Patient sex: F
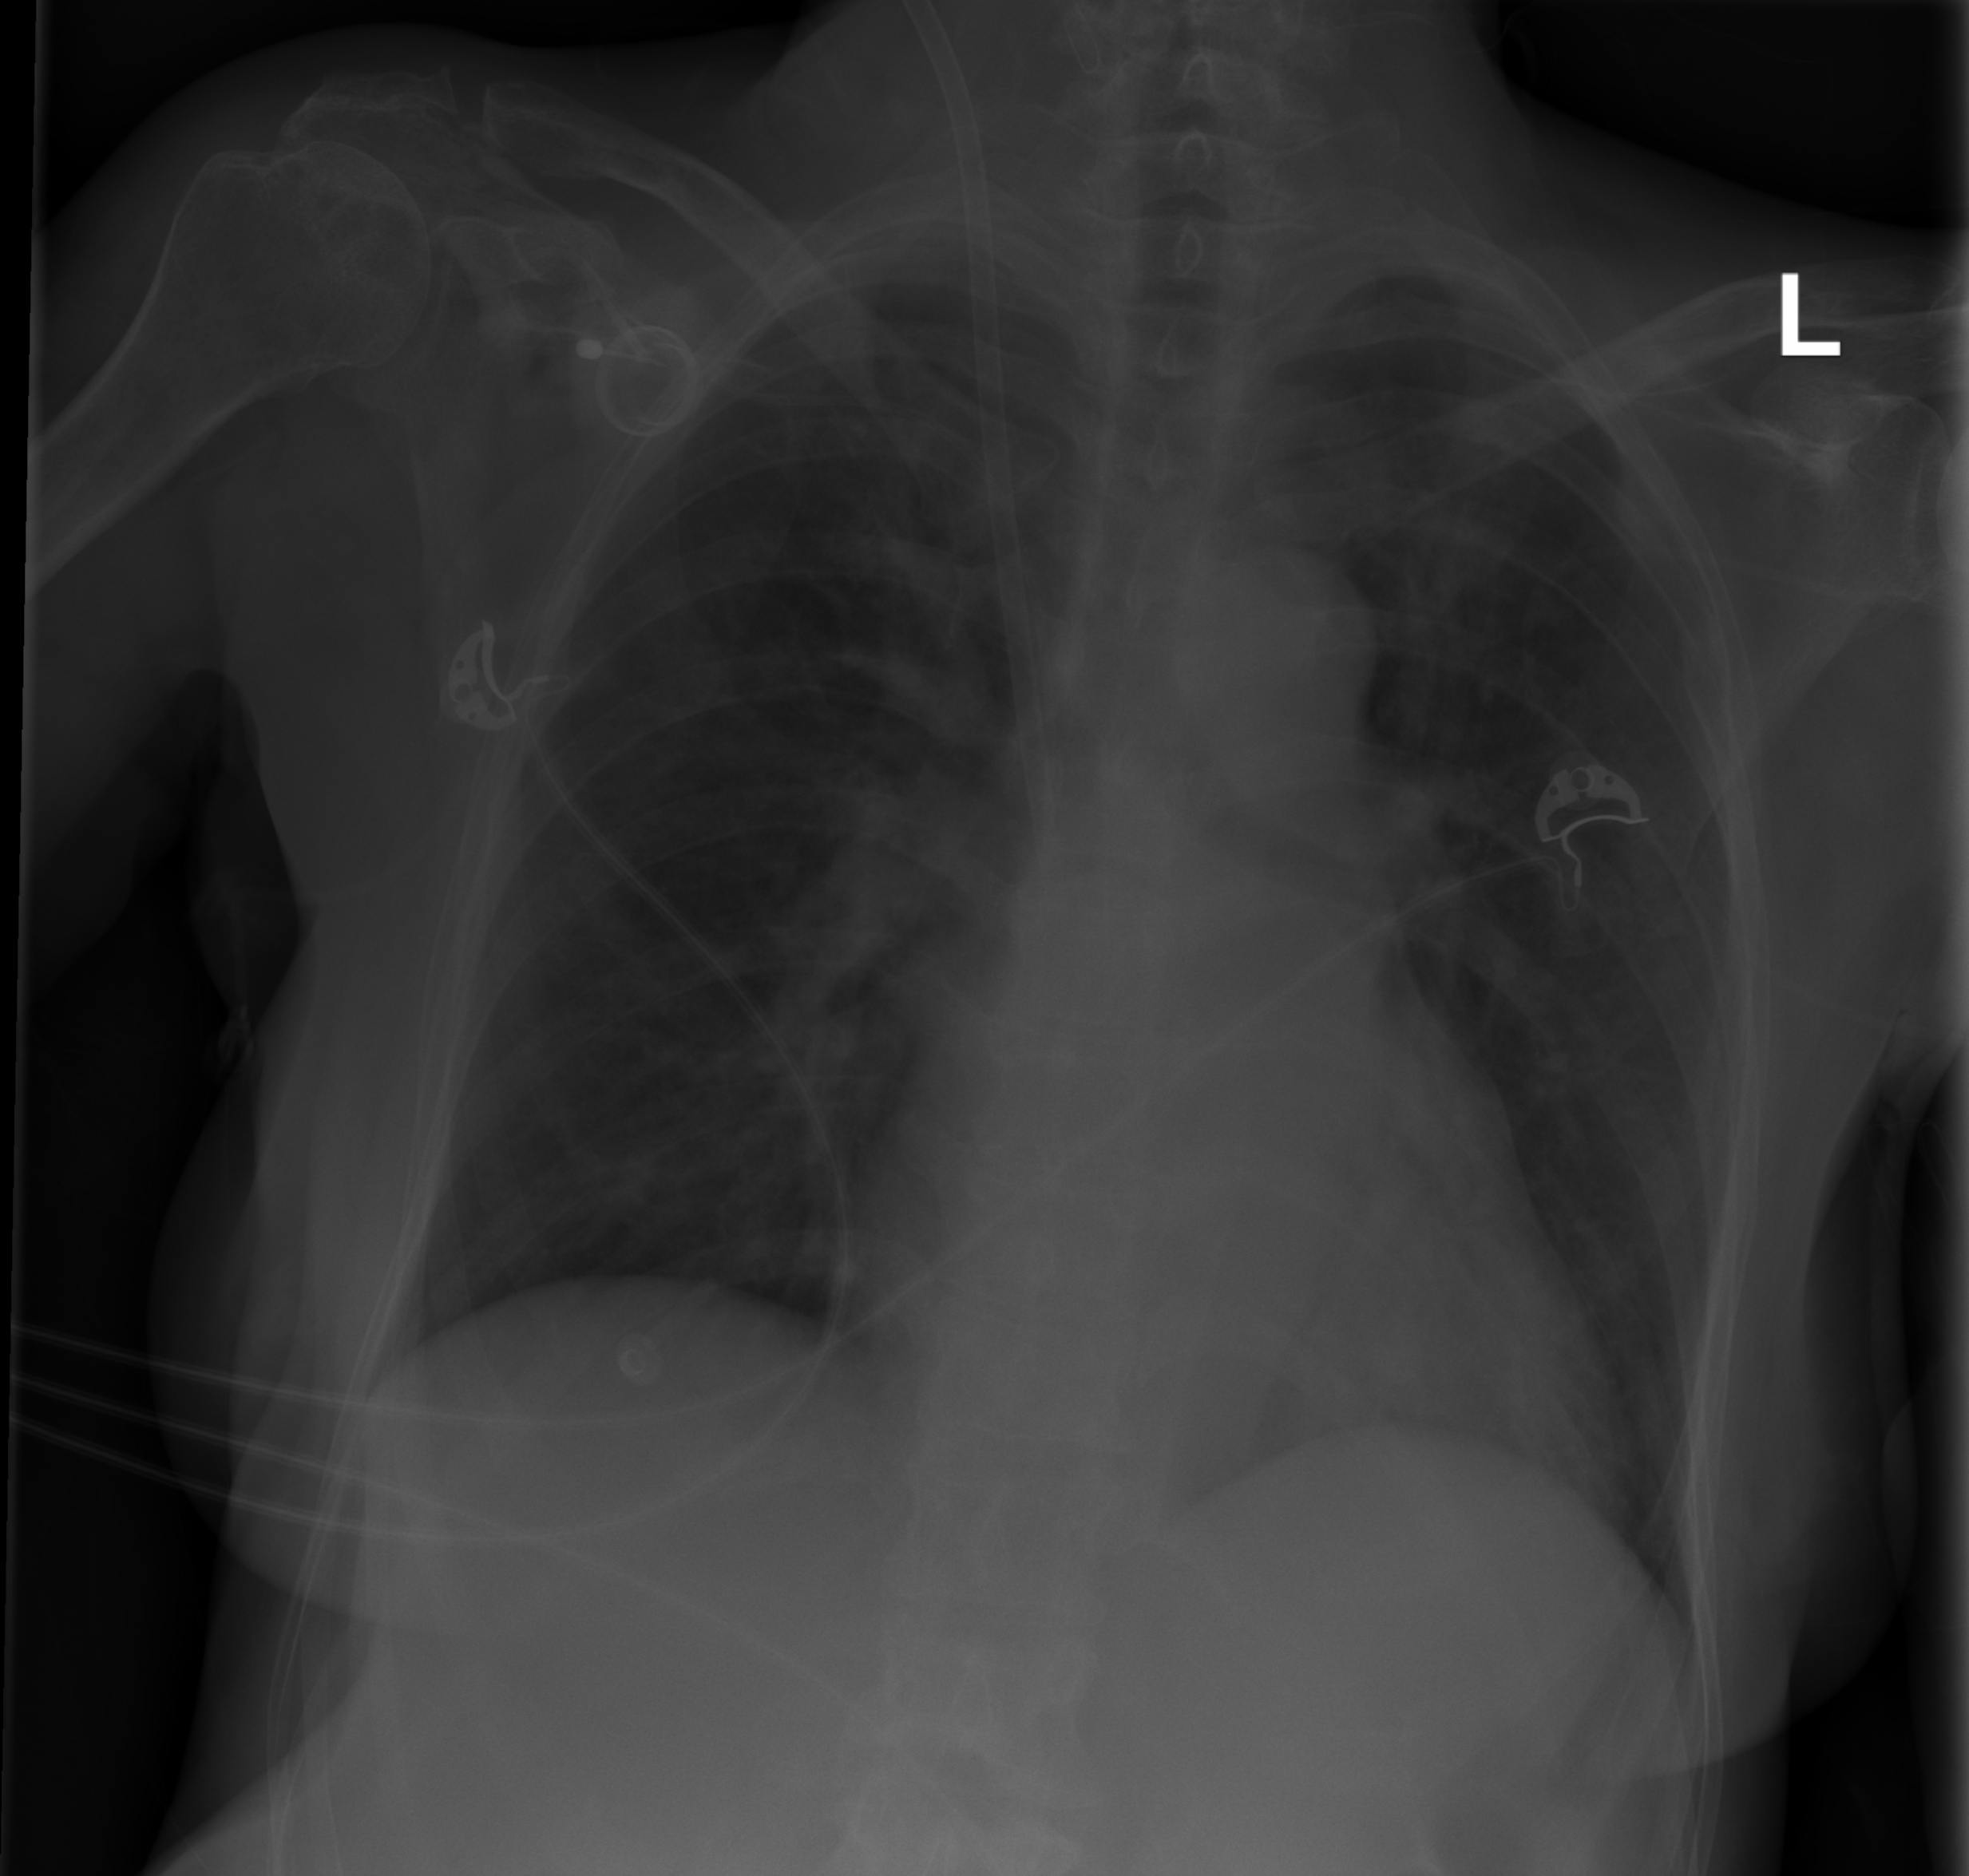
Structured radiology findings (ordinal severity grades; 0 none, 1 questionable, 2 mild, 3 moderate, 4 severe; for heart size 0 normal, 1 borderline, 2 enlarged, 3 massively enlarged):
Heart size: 2
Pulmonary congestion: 2
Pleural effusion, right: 0
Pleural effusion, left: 0
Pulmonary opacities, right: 0
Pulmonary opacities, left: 0
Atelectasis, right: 0
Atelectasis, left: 0